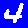
Digit: 4